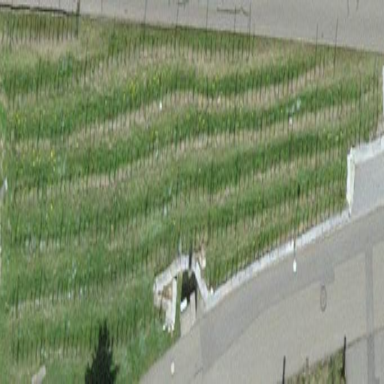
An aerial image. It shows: Vineyard with grape crops.